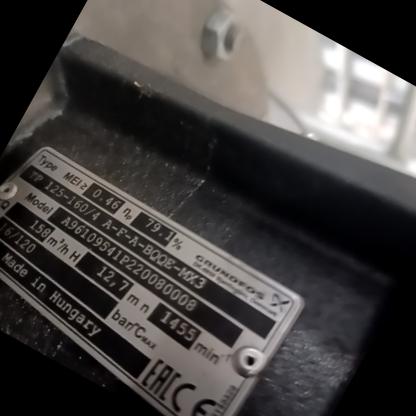
Klasa: tabliczka-znamionowa